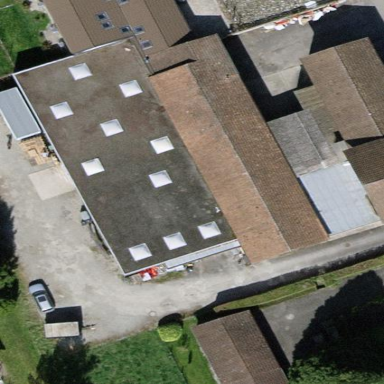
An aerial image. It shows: Industrial building.